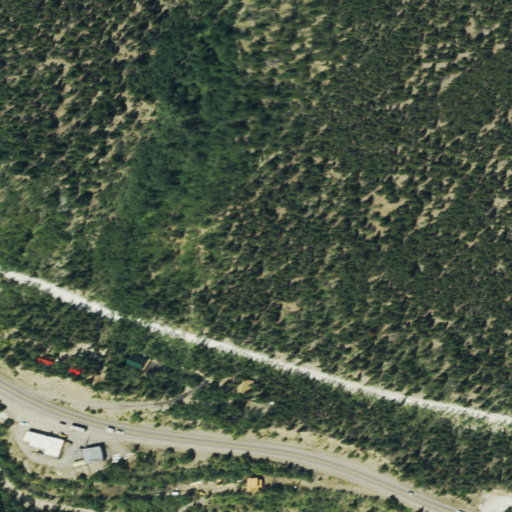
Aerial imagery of valley in Colorado named Taylor Gulch containing evergreen forest, deciduous forest, low intensity development, medium intensity development, shrub, high intensity development, mixed forest, open development, and grassland